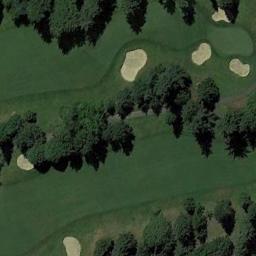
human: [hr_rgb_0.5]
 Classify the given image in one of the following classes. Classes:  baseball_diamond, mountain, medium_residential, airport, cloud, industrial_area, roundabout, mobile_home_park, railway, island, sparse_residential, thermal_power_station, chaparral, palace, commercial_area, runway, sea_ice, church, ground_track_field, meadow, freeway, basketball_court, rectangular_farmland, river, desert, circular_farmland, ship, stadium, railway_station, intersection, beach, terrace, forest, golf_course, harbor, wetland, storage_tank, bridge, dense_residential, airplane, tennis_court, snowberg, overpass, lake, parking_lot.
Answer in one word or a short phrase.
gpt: golf_course